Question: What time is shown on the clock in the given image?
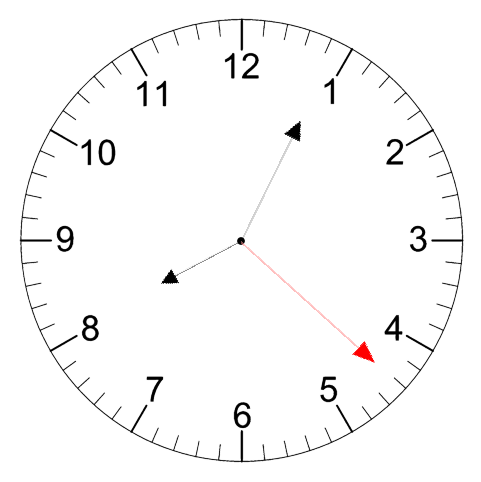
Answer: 08:04:22